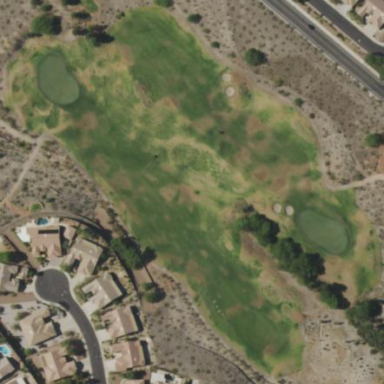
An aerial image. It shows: Rough area on grassy golf course.